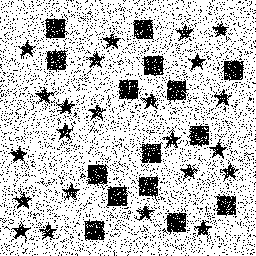
Squares: 15
Triangles: 0
Stars: 23
Total shapes: 38